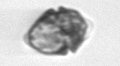
Label: Kryptoperidinium_triquetrum